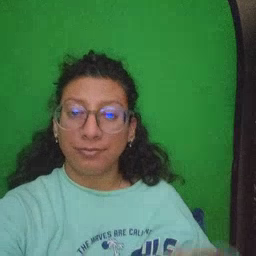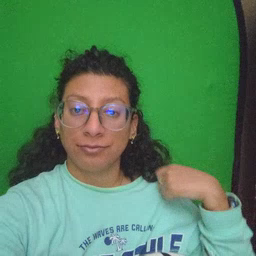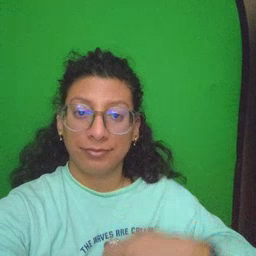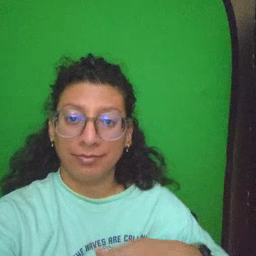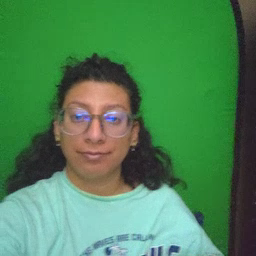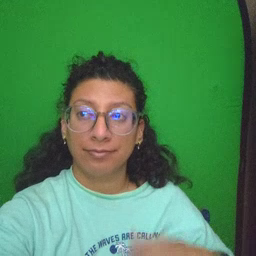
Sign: jacket